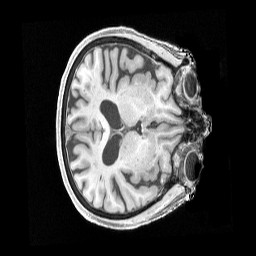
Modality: T1w
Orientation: axial
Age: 79
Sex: female
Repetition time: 2.4 s
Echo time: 0.00222 s